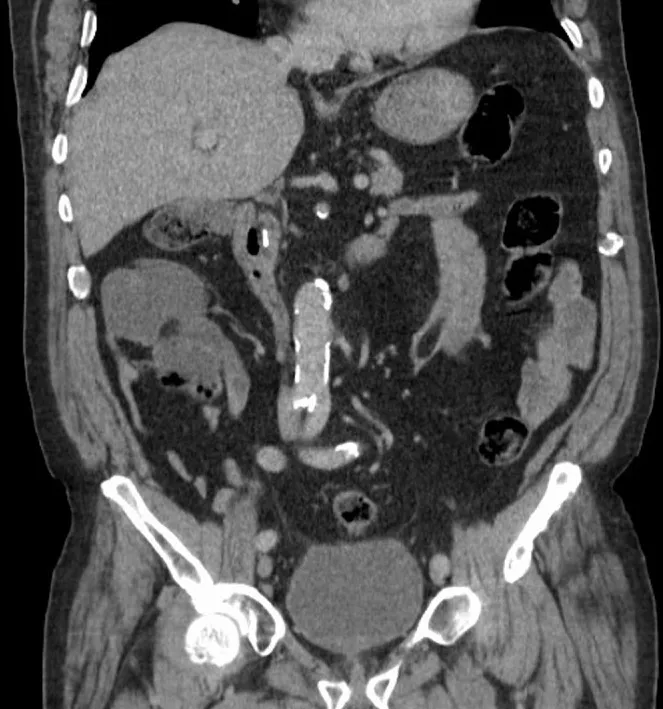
Coronal enhanced CT scan exhibiting a linear metallic density in the CBD consistent with a surgical endoclip.
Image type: radiology (ct)